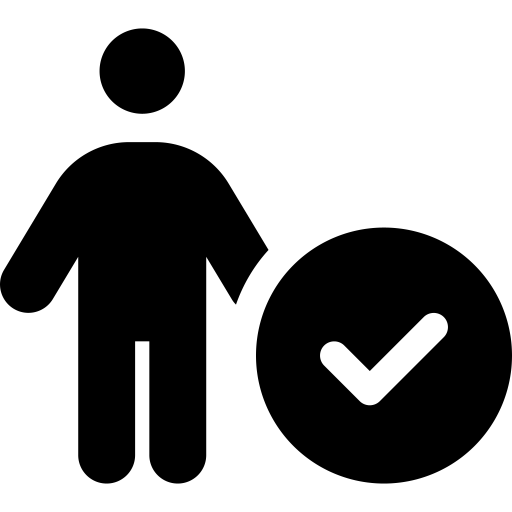
Tags: icon, FontAwesome, fa-icon, solid, person, circle, check